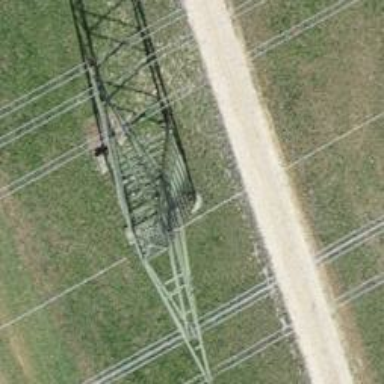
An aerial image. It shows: Power tower.